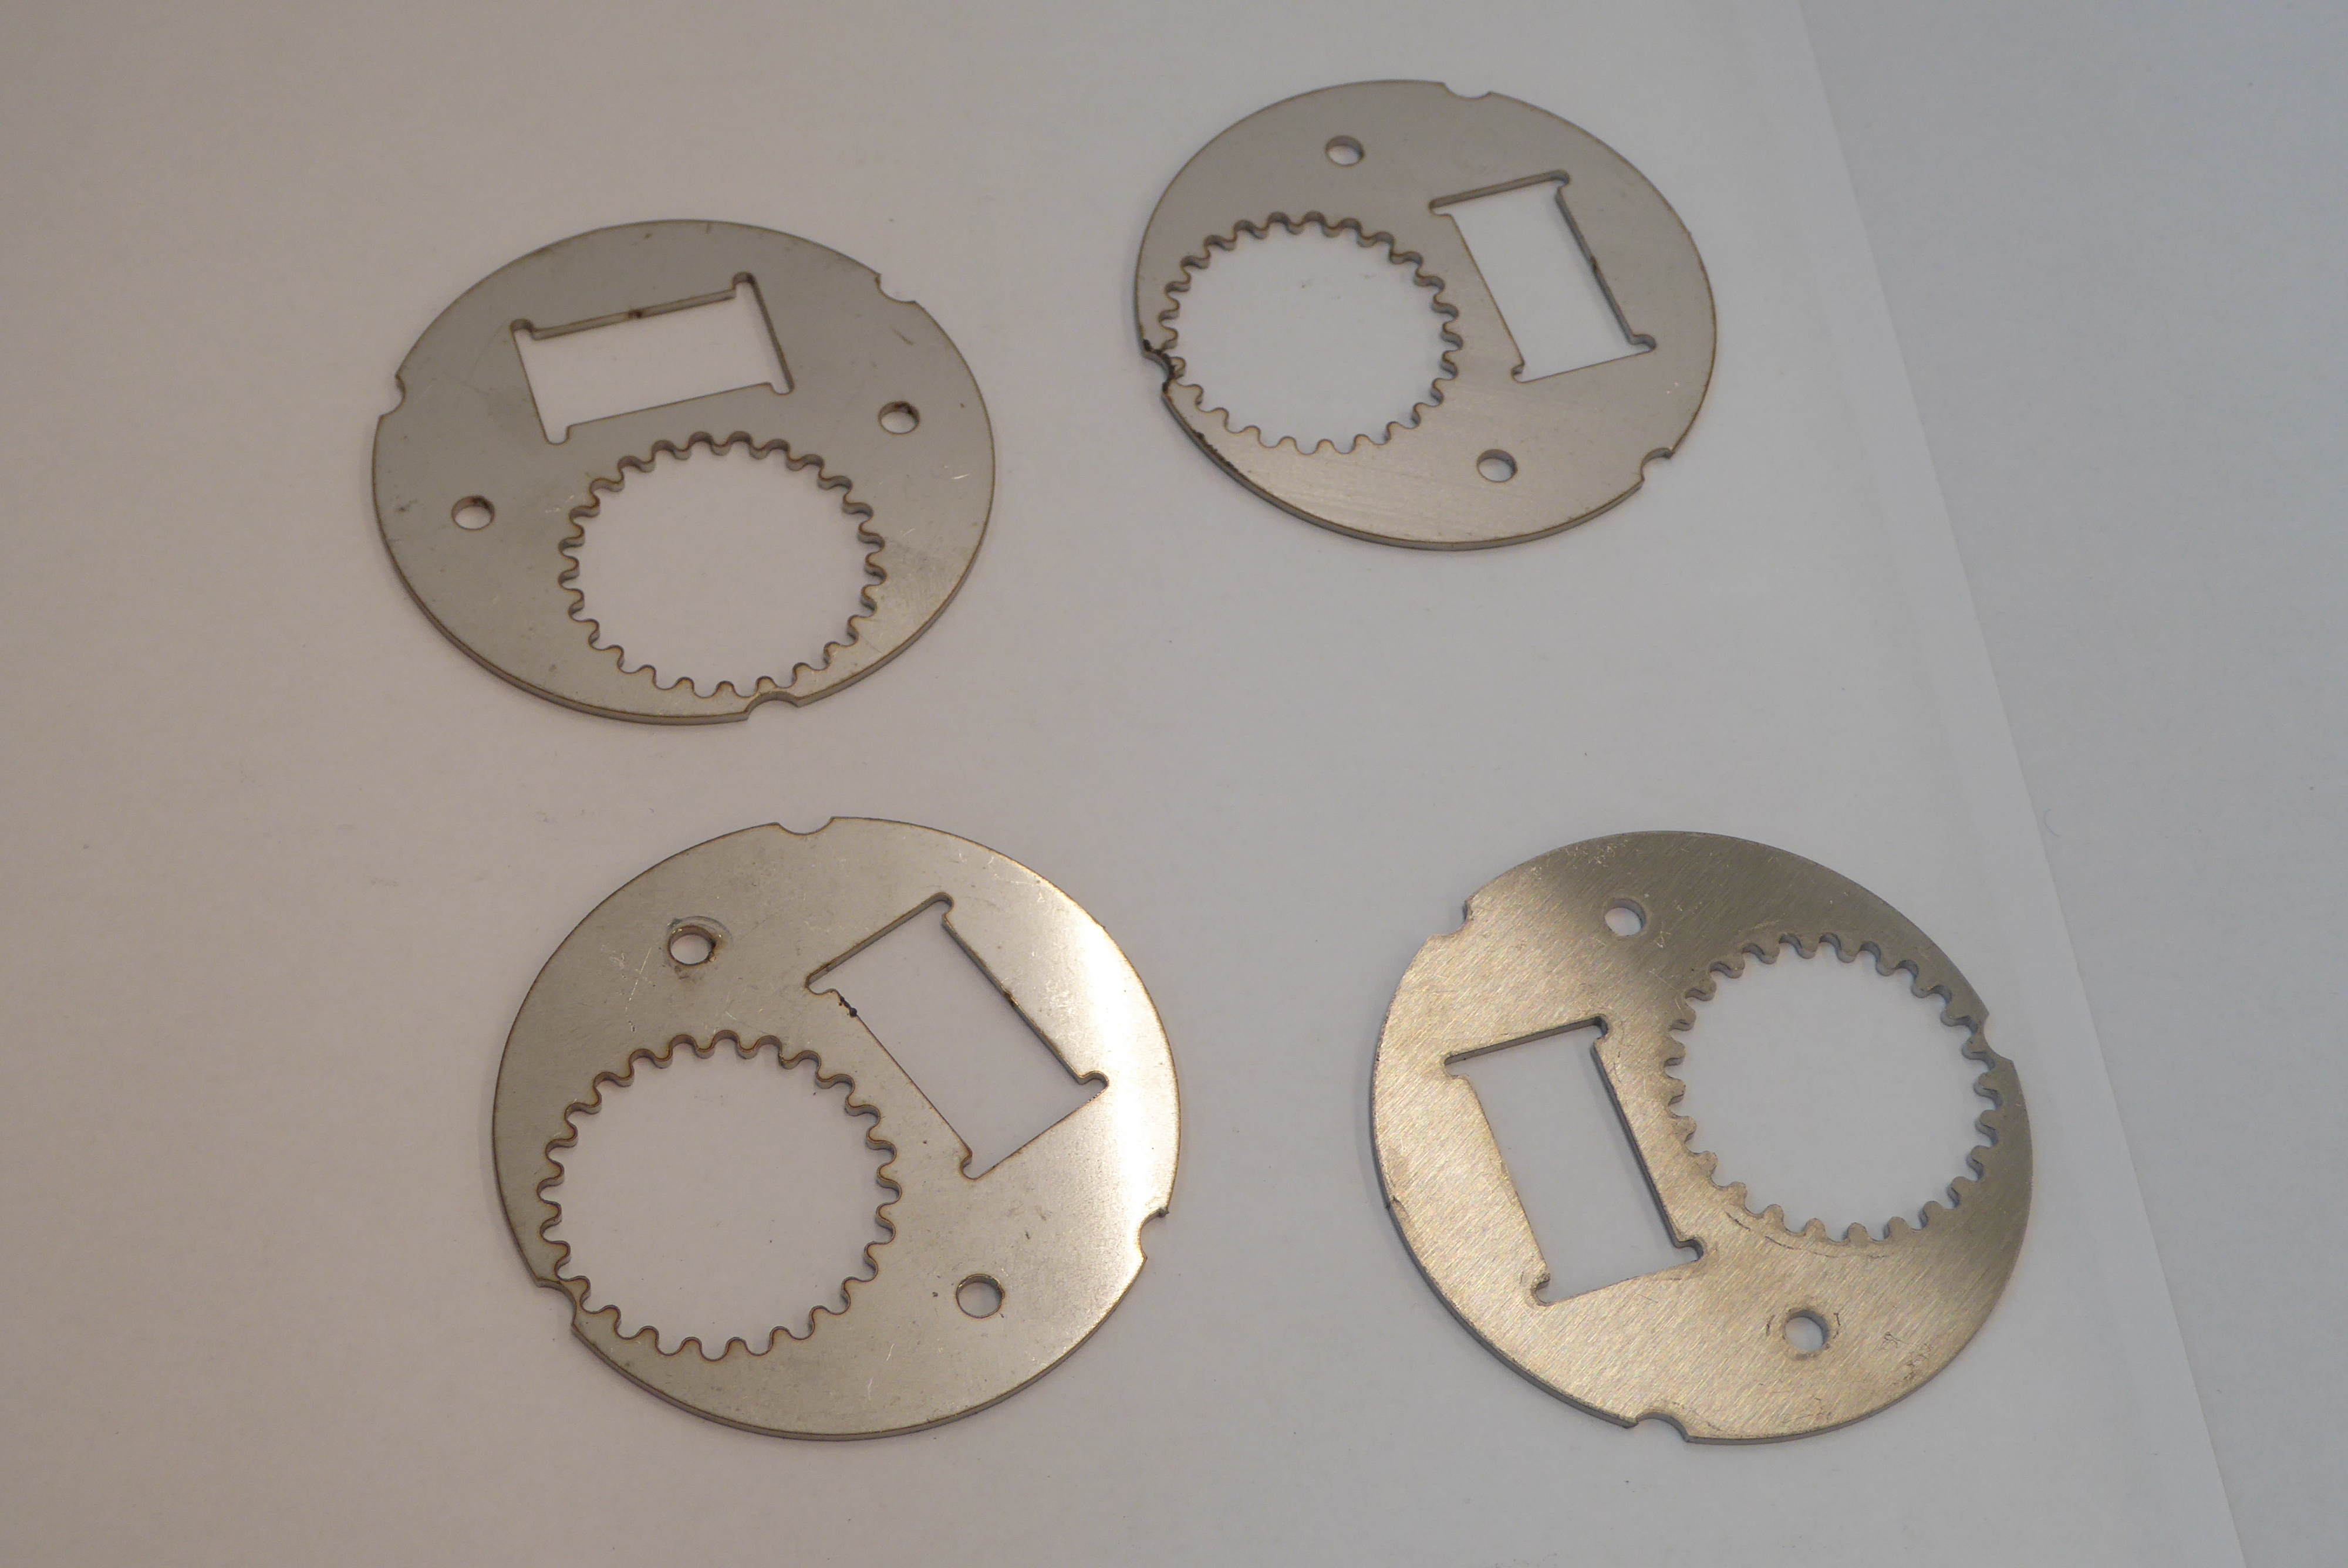
Label: Bottle Opener - Inlay